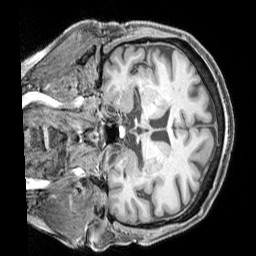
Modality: T1w
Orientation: coronal
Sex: female
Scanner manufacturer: siemens
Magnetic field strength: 3 T
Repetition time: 2.3 s
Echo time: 0.00226 s